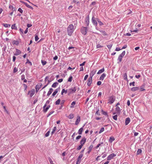
Tumor epithelial tissue: no
Tumor-associated stroma tissue: yes
Normal tissue: no